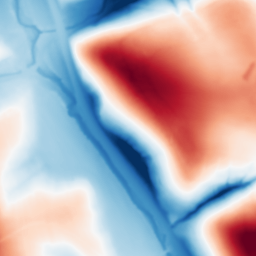
Category: multiscale
Decomposition family: dog
Decomposition parameters: sigma_low: 1
sigma_high: 50
Upsampling method: linear_exact
Upsampling parameters: scale: 4
Upsampling scale: 4